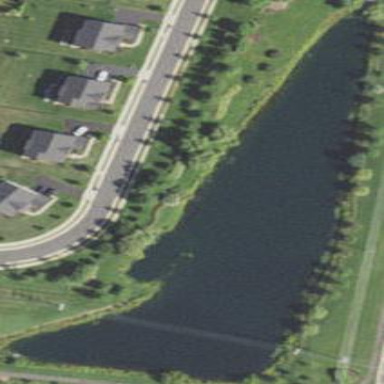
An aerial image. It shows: Serene fishing pond surrounded by natural water.